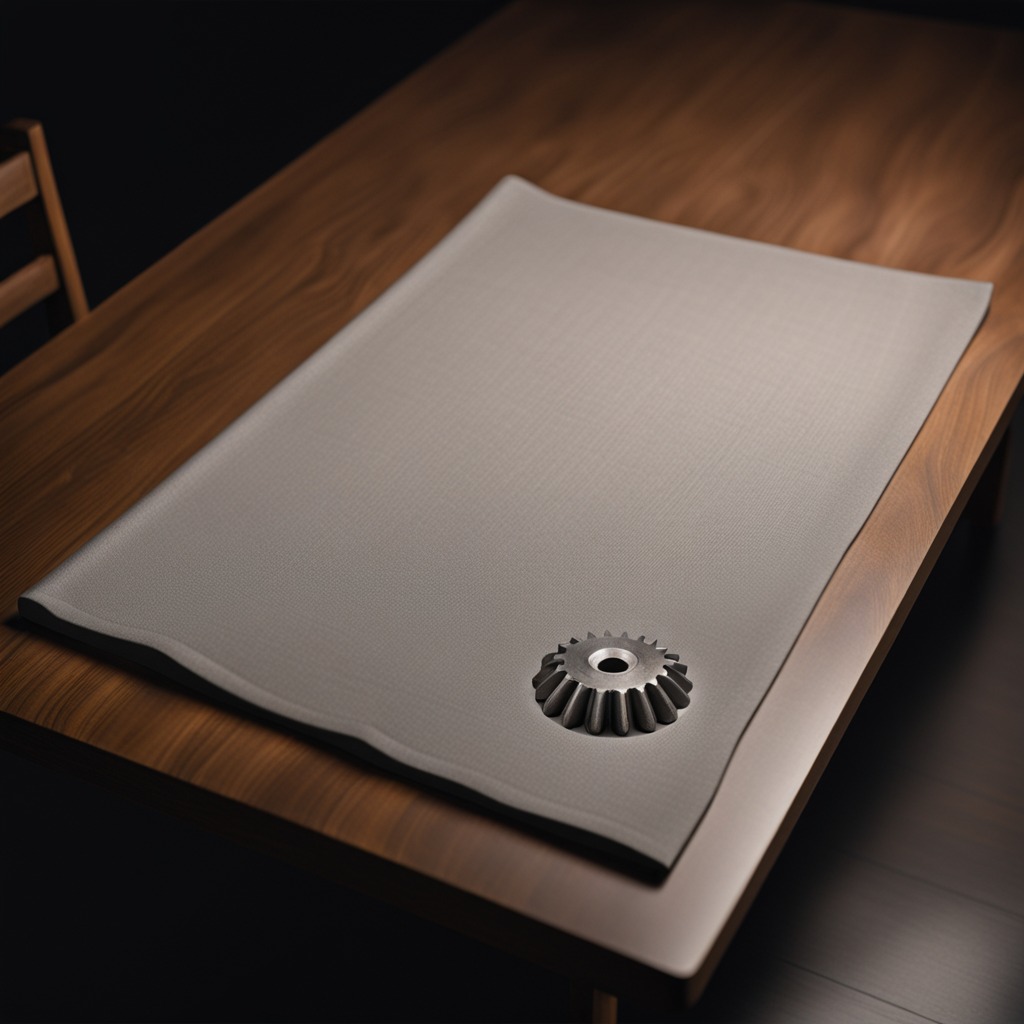
A steel gear with teeth is lying on the wooden table.